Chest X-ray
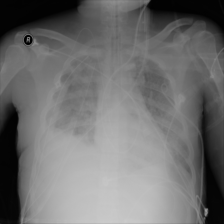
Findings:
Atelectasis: negative
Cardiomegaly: negative
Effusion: negative
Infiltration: positive
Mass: negative
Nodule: negative
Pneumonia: negative
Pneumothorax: negative
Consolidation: negative
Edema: negative
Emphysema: negative
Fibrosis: negative
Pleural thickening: negative
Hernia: negative